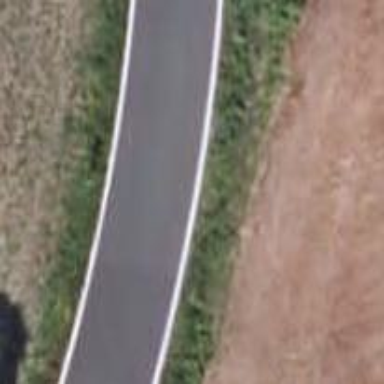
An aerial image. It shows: Tertiary road with asphalt surface.